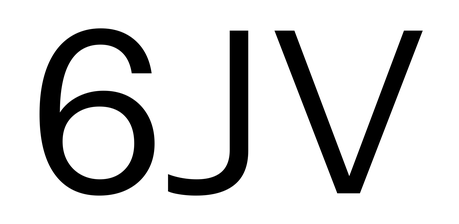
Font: InstrumentSans_Regular